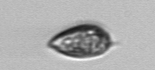
Label: Prorocentrum_triestinum